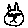
Label: cat